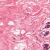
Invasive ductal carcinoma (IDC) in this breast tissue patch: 0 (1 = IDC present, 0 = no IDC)